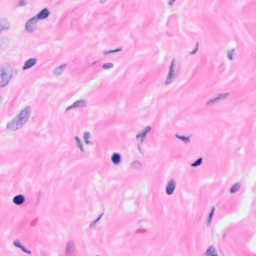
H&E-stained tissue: Breast